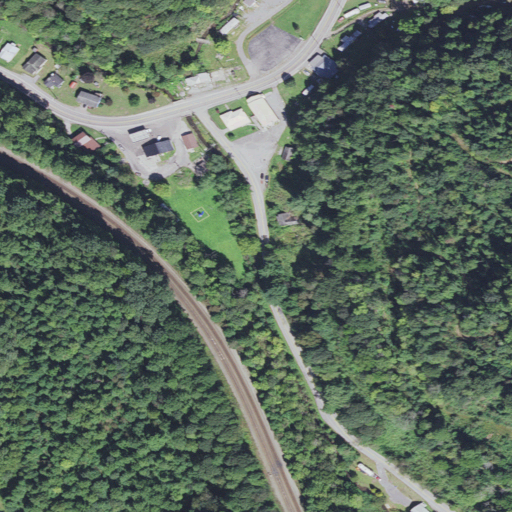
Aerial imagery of valley in West Virginia named Barlow Hollow containing deciduous forest, low intensity development, medium intensity development, open development, and high intensity development